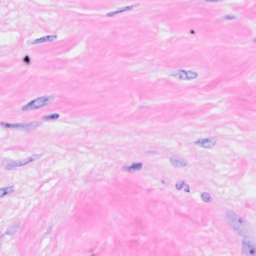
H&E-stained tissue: Breast